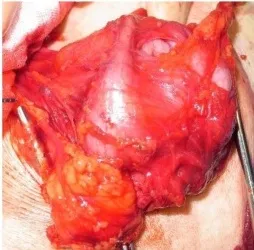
Intraoperative findings and surgical approach to repair the right superior lumber hernia. Intraoperative findings, and . (b) Ileal and cecal tissue contained in the hernia is adherent to the hernia sac.
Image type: medical_photograph (other_medical_photograph)